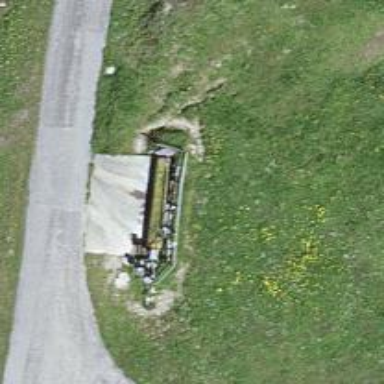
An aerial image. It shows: Drinking water facility available.